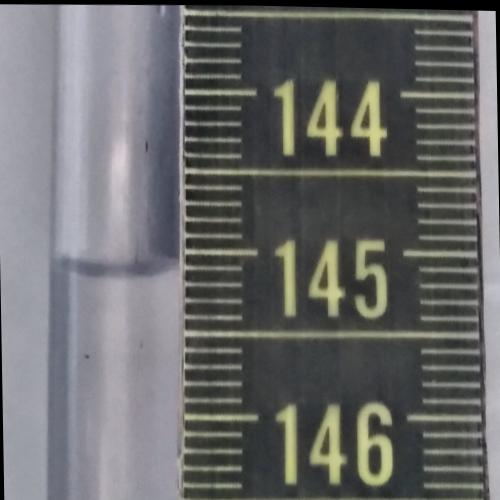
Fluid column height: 145.1 cm